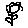
Label: flower